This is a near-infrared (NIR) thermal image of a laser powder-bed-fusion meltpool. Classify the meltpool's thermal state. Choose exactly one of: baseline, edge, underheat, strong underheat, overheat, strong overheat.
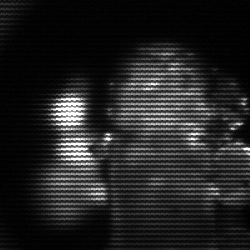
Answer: strong underheat